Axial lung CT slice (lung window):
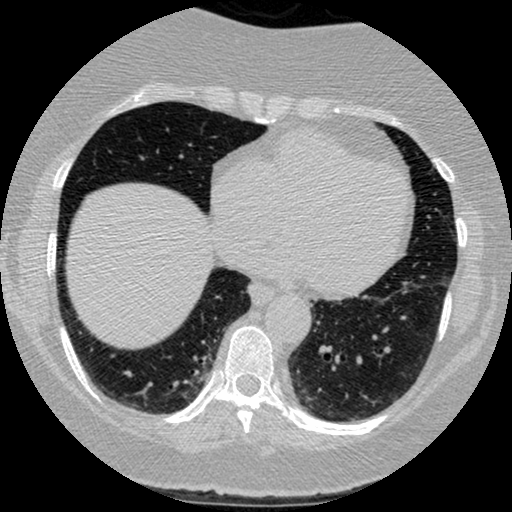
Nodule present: no